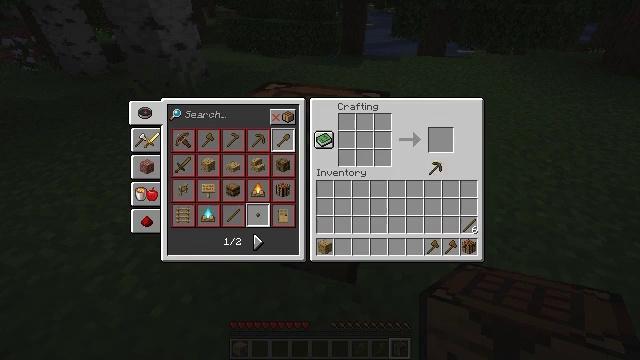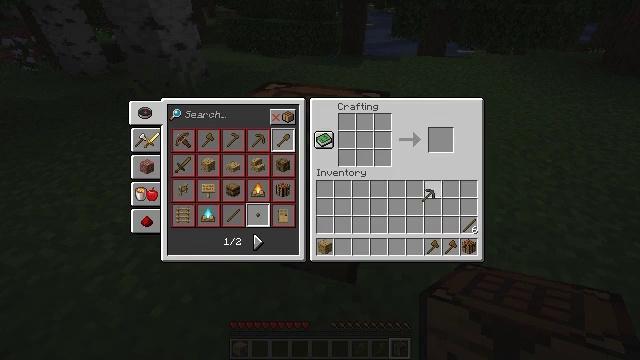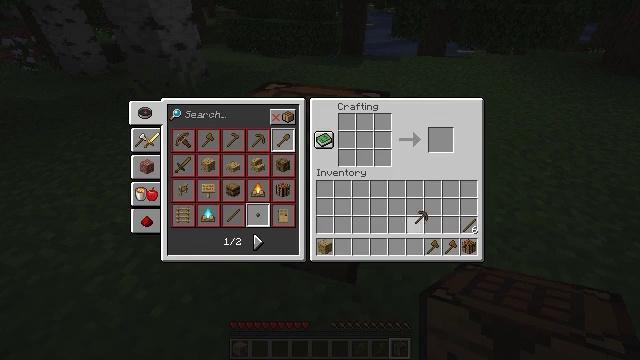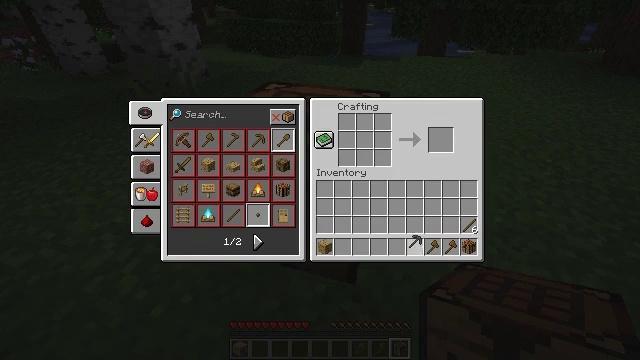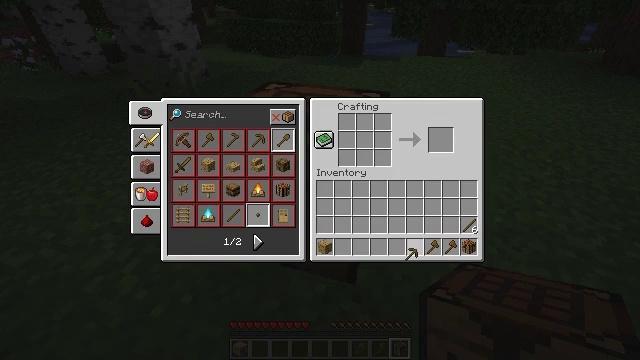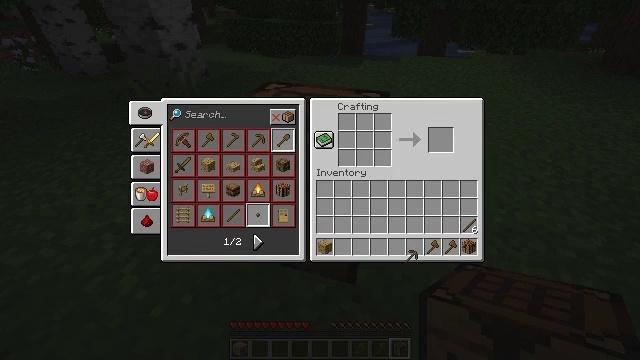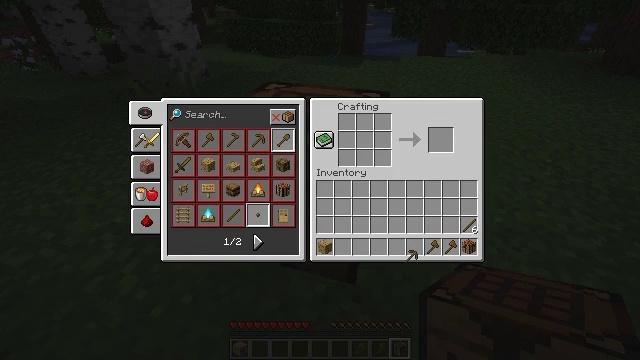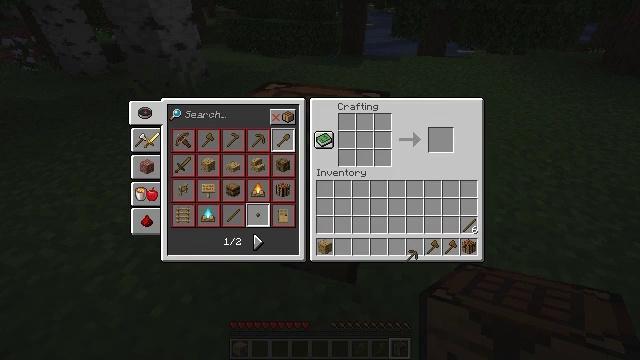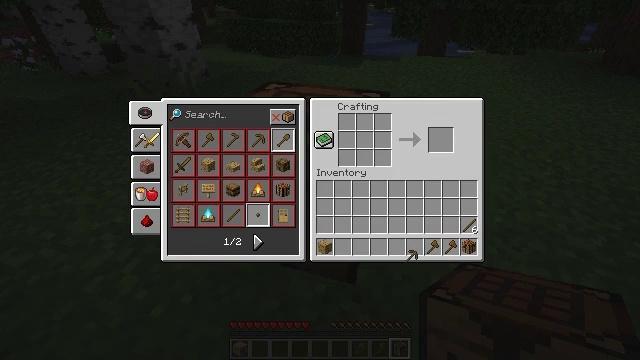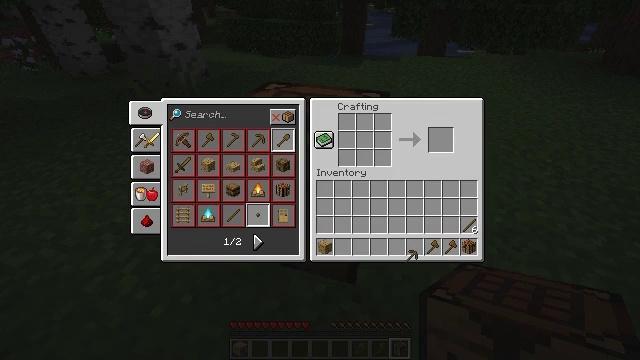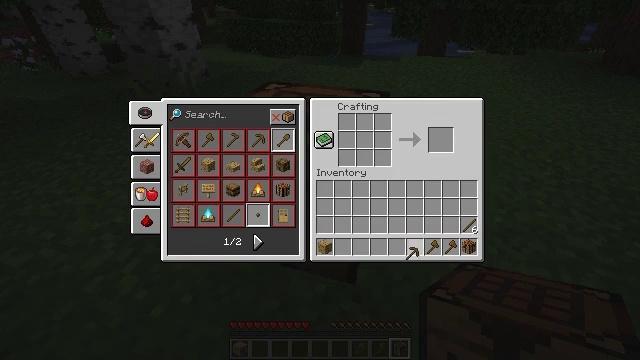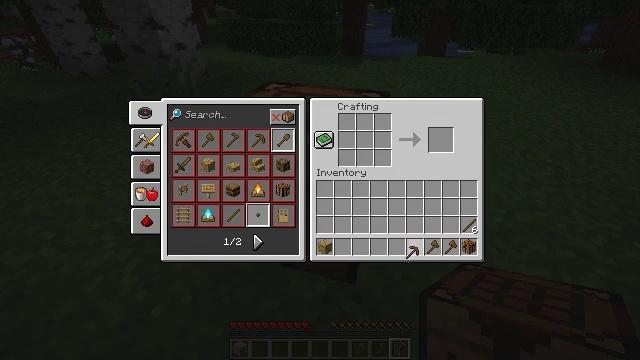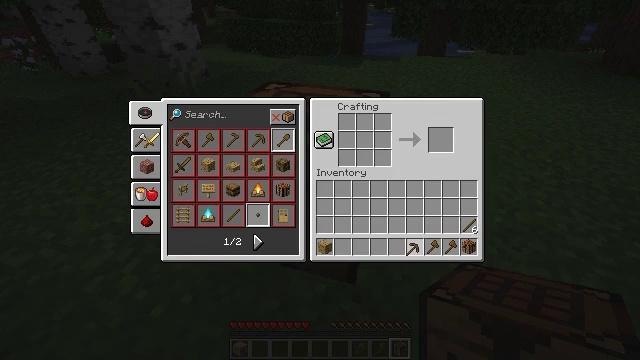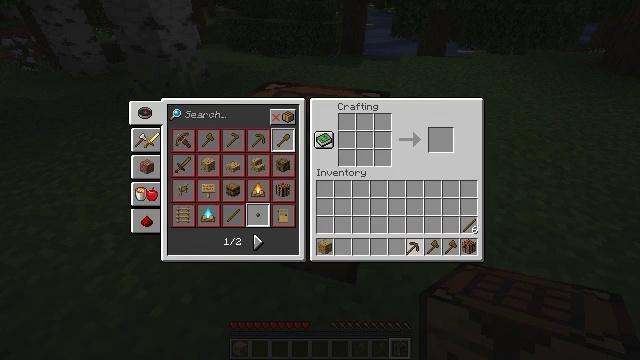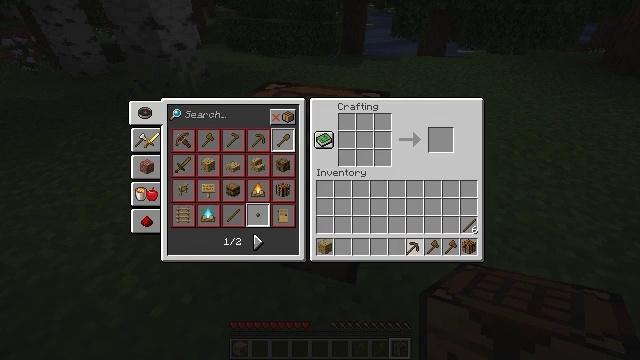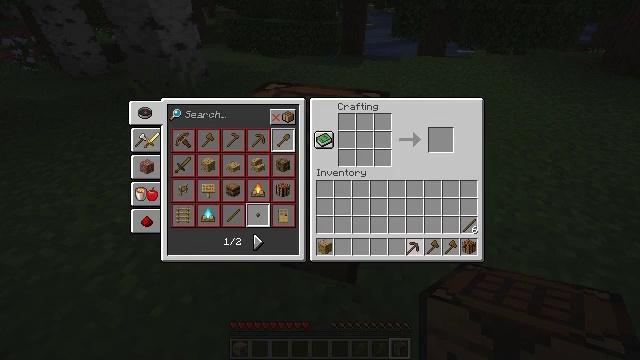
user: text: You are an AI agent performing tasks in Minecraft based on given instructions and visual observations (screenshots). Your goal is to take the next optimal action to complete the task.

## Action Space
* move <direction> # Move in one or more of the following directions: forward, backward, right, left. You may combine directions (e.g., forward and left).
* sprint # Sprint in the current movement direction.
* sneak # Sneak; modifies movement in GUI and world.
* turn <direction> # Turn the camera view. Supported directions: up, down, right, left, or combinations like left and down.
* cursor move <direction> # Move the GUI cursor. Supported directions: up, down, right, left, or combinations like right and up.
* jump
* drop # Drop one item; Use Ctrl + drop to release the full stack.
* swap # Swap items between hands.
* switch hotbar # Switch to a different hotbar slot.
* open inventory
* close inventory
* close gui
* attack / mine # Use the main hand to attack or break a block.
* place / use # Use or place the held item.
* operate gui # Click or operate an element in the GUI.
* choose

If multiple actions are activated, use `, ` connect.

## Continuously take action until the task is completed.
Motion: motion action
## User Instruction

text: Left click on the crafting table
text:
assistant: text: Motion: cursor move left and down, open gui
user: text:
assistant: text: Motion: cursor move left and down
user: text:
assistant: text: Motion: cursor move down
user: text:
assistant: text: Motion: cursor move down
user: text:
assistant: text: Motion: no_op
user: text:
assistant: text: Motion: no_op
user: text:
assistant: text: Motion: no_op
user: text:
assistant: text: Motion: no_op
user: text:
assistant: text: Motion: no_op
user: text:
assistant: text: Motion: no_op
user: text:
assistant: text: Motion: no_op
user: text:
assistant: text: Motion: no_op
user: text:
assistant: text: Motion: no_op
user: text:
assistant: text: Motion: operate gui
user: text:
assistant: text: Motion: operate gui
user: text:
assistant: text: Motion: operate gui
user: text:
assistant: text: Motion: no_op
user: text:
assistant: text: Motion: no_op
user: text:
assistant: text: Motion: no_op
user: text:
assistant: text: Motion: no_op
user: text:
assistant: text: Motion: no_op
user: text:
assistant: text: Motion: no_op
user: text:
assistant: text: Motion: no_op
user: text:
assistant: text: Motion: no_op
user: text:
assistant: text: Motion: no_op
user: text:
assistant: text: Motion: no_op
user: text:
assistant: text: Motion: no_op
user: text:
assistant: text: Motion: no_op
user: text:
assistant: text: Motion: no_op
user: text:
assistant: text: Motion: no_op